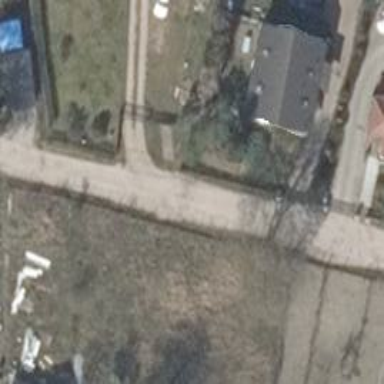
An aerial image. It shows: Residential road with compacted surface.